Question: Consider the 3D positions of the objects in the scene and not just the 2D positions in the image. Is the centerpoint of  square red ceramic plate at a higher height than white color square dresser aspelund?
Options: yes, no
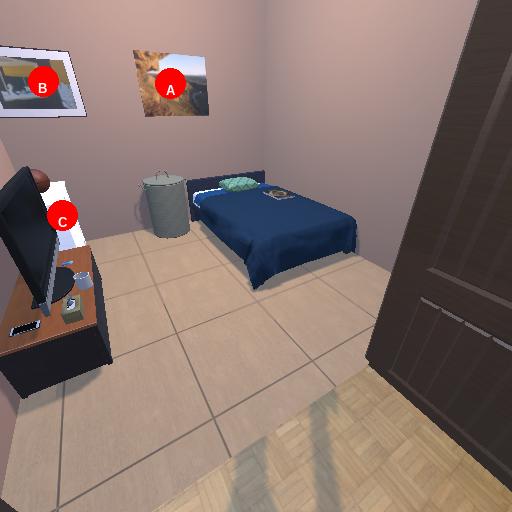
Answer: yes